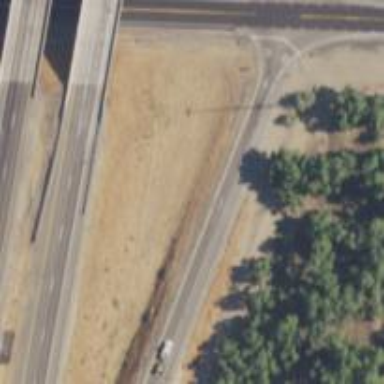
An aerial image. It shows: Trunk link highway with asphalt surface.